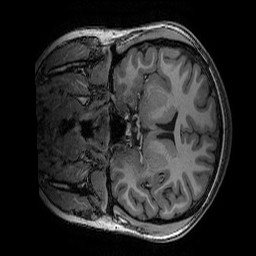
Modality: T1w
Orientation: coronal
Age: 19
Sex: female
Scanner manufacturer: ge
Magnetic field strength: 3 T
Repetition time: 0.007 s
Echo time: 0.00342 s